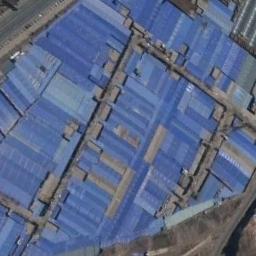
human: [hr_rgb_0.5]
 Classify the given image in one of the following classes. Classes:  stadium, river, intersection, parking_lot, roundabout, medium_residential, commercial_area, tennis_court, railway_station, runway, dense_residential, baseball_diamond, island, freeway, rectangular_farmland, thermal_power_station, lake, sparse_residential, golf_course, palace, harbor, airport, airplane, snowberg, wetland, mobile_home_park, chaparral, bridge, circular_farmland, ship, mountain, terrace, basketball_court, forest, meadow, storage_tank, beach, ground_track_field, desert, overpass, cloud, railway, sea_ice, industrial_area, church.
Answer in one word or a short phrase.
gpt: industrial_area